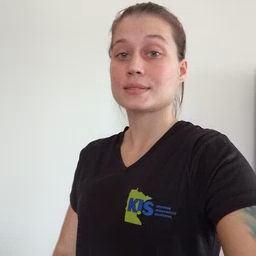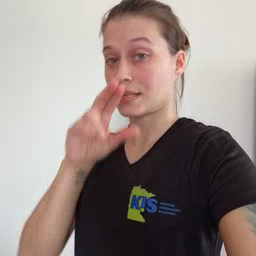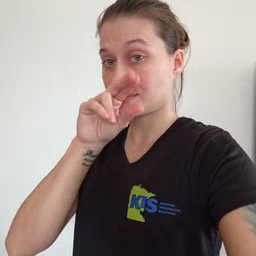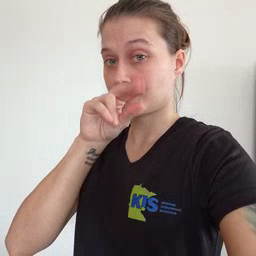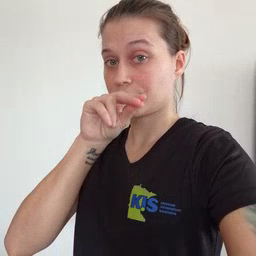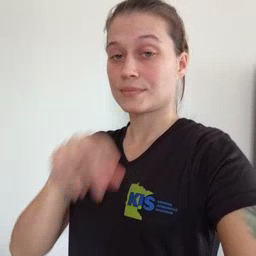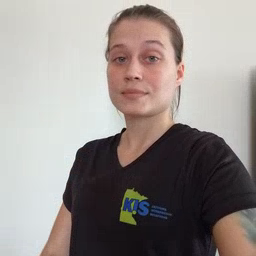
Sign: duck